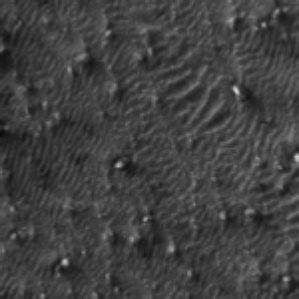
Label: frost